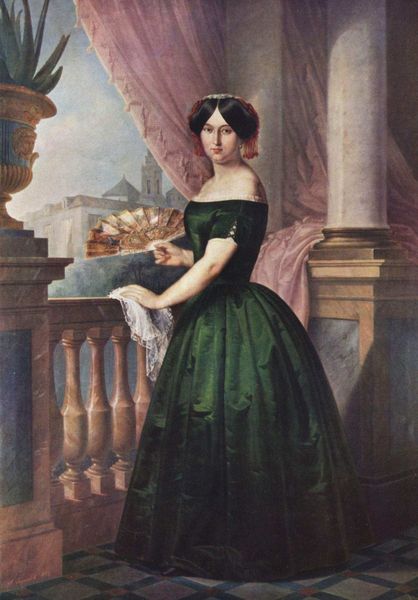
Titel: Porträt der Doña Josefa García Solis
Künstler: Antonio Maria Esquivel
Standort: Madrid
Institution: Museo Romántico
Schlagwörter: blau, gemälde, hand, himmel, schatten, weiß, wolken, grün, kirchturm, landschaft, ocker, stadt, ausschnitt, blumen, braun, bunt, decolte, fenster, frau, frisur, grau, hintergrund, hut, kleid, licht, marmor, schmuck, schwarz, säule, säulen, terasse, ölbild, ausblick, blick, dame, gebäude, haus, rose, rot, schal, schloss, tuch, wolke, fächer, haube, karo, rock, schleife, jung, architektur, arme, barock, falten, gesicht, haarschmuck, samt, sockel, spitze, stehen, stein, bildnis, hände, portrait, porträt, vorhang, öl, häuser, brüstung, kirche, boden, gold, haare, stehend, adel, spitzen, pflanze, dekolletee, diadem, england, mittelscheitel, potrait, rosa, scheitel, seide, stock, turm, amphore, doppelsäule, keramik, vase, perücke, aussicht, balkon, kübel, terrasse, topf, sommer, ansicht, italien, süden, mieder, violett, gardine, kopftuch, ernst, glanz, robe, balken, geländer, faltenwurf, podest, fecher, satin, schwarze haare, schulterfrei, durchblick, balustrade, abschied, fliesen, kachel, kacheln, mosaik, rom, ganzfigur, taschentuch, agave, aloe, kaktus, ballustrade, ganzkörperporträt, königin, pokal, postament, grünes kleid, seidenkleid, planze, taft, krinoline, reifrock, barrock, toskanisch, blumenschale, spitzentuch, grön, staddt, herzögin, dunkel grün, reifenrock, schliss, amphire, stechpalme, winterhalter, aloevera, balusrade, mittelscheile, travertin, grün weiß, afave